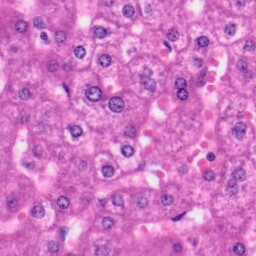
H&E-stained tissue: Liver